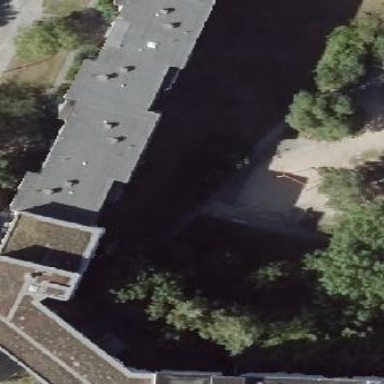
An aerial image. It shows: Building with apartments and flat roof.